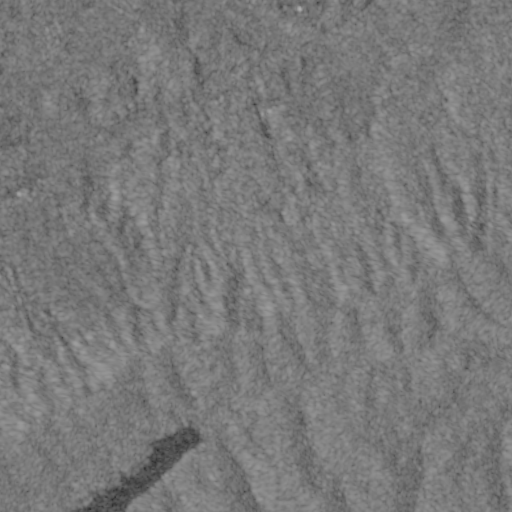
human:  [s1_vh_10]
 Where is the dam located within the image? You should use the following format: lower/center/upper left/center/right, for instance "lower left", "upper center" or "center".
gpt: The dam is located in the lower center of the image.
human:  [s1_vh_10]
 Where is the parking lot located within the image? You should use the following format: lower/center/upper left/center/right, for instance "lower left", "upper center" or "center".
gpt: The parking lot is located in the lower left of the image.
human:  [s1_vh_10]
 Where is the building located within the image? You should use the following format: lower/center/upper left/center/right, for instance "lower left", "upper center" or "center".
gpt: There is no building in the image.

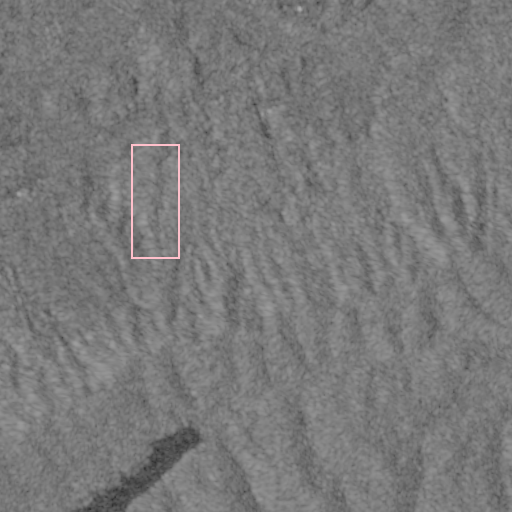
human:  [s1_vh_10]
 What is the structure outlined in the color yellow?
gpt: There is no yellow outline.
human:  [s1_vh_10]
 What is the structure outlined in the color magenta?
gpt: There is no structure outlined in magenta.